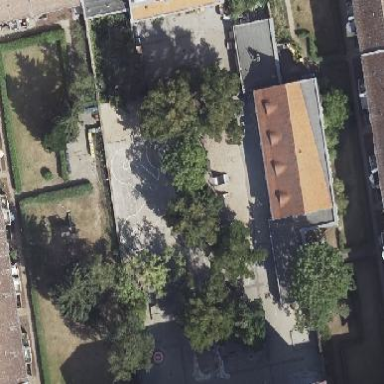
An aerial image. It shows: School.